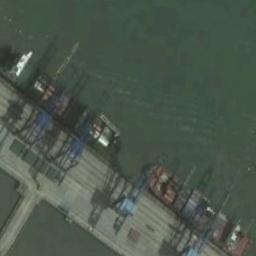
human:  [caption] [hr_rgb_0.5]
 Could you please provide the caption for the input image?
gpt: The two cargo ships full of containers are docked at the dock and the water is dark green .

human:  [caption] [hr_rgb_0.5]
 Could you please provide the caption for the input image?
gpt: There are many containers on the ships .

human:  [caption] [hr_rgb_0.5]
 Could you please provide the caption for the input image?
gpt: There are two ships in the green water on the shore .

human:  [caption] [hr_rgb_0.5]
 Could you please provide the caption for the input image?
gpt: Two full ships loaded with containers docked at the dock, With loading and unloading equipment on the dock .

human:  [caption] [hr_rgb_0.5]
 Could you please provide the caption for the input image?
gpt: The ships are at the harbor with green water around .